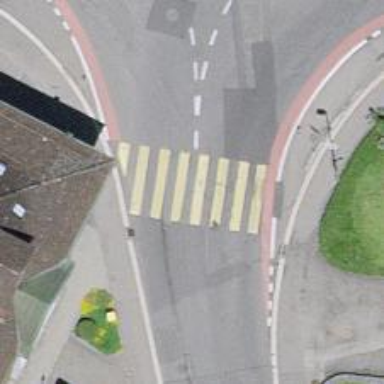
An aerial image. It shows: Zebra crossing on the road.